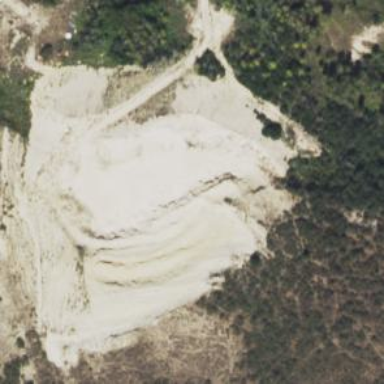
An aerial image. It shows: Quarry area.